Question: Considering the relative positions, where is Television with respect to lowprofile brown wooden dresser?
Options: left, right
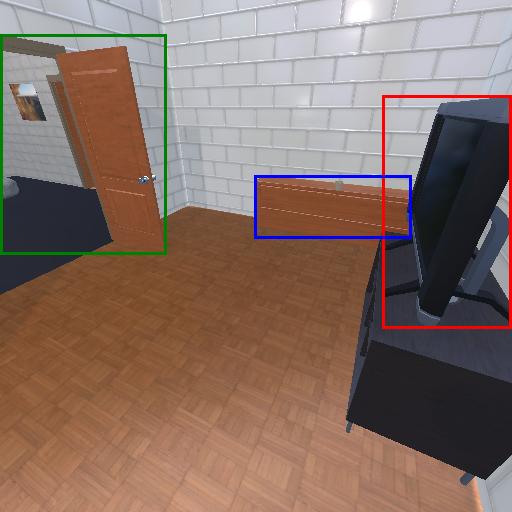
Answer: left